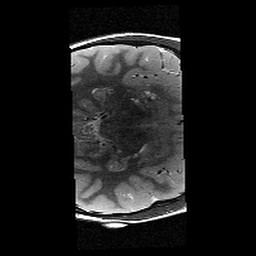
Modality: T2w
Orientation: axial
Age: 9
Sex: male
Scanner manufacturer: siemens
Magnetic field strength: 3 T
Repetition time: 9.23 s
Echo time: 0.067 s